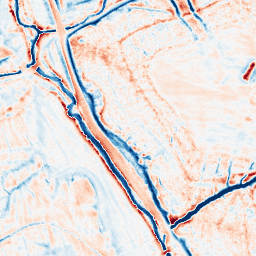
Category: edge_preserving
Decomposition family: guided
Decomposition parameters: radius: 4
eps: 0.001
Upsampling method: quadratic
Upsampling parameters: scale: 4
Upsampling scale: 4